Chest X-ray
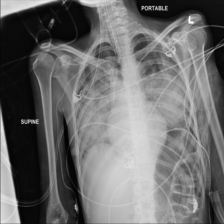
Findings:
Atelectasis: negative
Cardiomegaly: negative
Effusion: negative
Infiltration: negative
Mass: negative
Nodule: negative
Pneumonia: negative
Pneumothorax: negative
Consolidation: negative
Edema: positive
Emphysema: negative
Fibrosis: negative
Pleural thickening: negative
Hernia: negative